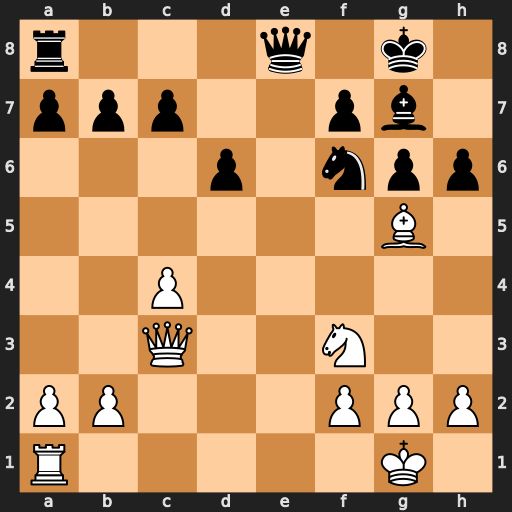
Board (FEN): r3q1k1/ppp2pb1/3p1npp/6B1/2P5/2Q2N2/PP3PPP/R5K1
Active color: w
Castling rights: -
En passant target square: -
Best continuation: Bxf6 Bxf6 Qxf6